Question: I'm trying to make a simple tree structure where every task has a certain percentage of completion and its parent has to inherit average completion of its direct children, as seen conceptually on the picture below. (0s are percentages of completion, for example subtask2 could be 100% and subtask2 0%, which would give task1 50% completion and therefore stackoverflow would have 25%, given task2 is at 0)

The issue I'm having is that I need to start, apparently, from the deepest children, but I can't seem to figure out how to implement such reversal traversal from leafs to root.
I have tried with normal recursive as well as double for loop and both only achieve first level calculations (in the picture example task1 is calculated, but stackoverflow will remain 0).
Note: can actually have completion percentage, since every other element, which is not a leaf, inherits percentage from its children. (how paradoxical)
If any of you have any ideas on how to implement such an algorithm, be it conceptually or actual code, I would very much appreciate any input.
Below is structure of this array (only kept relevant information):
'''
[0] => Array
(
[title] => stackoverflow
[completion] => 0
[children] => Array
(
[0] => Array
(
[title] => task2
[completion] => 0
)
[1] => Array
(
[title] => task1
[completion] => 0
[children] => Array
(
[0] => Array
(
[title] => subtask2
[completion] => 100
)
[1] => Array
(
[title] => subtask1
[completion] => 0
)
)
)
)
)
'''
I seem to be having a similar issue than the issue in this thread: <URL>
Also var_export:
'''
array (
0 =>
array (
'uuid' => '157ed2b2-0d0c-4f0c-b1d2-7126255f4023',
'title' => 'stackoverflow',
'completed' => '0',
'parent' => NULL,
'children' =>
array (
0 =>
array (
'uuid' => '72ce49a6-76e5-495e-a3f8-0f13d955a3b5',
'title' => 'task2',
'completed' => '0',
'parent' => '157ed2b2-0d0c-4f0c-b1d2-7126255f4023',
),
1 =>
array (
'uuid' => '4975d08d-55f0-4cd8-9de5-2d056111ec2d',
'title' => 'task1',
'completed' => '0',
'parent' => '157ed2b2-0d0c-4f0c-b1d2-7126255f4023',
'children' =>
array (
0 =>
array (
'uuid' => 'ac5e9d37-8f14-4169-bcf2-e7b333c5faea',
'title' => 'subtask2',
'completed' => '0',
'parent' => '4975d08d-55f0-4cd8-9de5-2d056111ec2d',
),
1 =>
array (
'uuid' => 'f74b801f-c9f1-40df-b491-b0a274ffd301',
'title' => 'subtask1',
'completed' => '0',
'parent' => '4975d08d-55f0-4cd8-9de5-2d056111ec2d',
),
),
),
),
),
)
'''
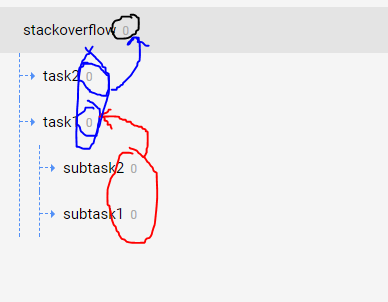
Answer: Here is a recursive function that passes the parent by reference until it finds a leaf and updates totals working backward.
'''
function completionTree(&$elem, &$parent=NULL) {
// Handle arrays that are used only as a container... if we have children but no uuid, simply descend.
if (is_array($elem) && !isset($elem['uuid'])) {
foreach($elem AS &$child) {
completionTree($child, $elem);
}
}
// This array has children. Iterate recursively for each child.
if (!empty($elem['children'])) {
foreach ($elem['children'] AS &$child) {
completionTree($child, $elem);
}
}
// After recursion to handle children, pass completion percentages up to parent object
// If this is the top level, nothing needs to be done (but suppress that error)
if (@$parent['completed'] !== NULL) {
// Completion must be multiplied by the fraction of children it represents so we always add up to 100. Since values are coming in as strings, cast as float to be safe.
$parent['completed'] = floatval($parent['completed']) + (floatval($elem['completed']) * (1/count($parent['children'])));
}
}
// Data set defined statically for demonstration purposes
$tree = array(array (
'uuid' => '157ed2b2-0d0c-4f0c-b1d2-7126255f4023',
'title' => 'stackoverflow',
'completed' => '0',
'parent' => NULL,
'children' =>
array (
0 =>
array (
'uuid' => '72ce49a6-76e5-495e-a3f8-0f13d955a3b5',
'title' => 'task2',
'completed' => '0',
'parent' => '157ed2b2-0d0c-4f0c-b1d2-7126255f4023',
),
1 =>
array (
'uuid' => '4975d08d-55f0-4cd8-9de5-2d056111ec2d',
'title' => 'task1',
'completed' => '0',
'parent' => '157ed2b2-0d0c-4f0c-b1d2-7126255f4023',
'children' =>
array (
0 =>
array (
'uuid' => 'ac5e9d37-8f14-4169-bcf2-e7b333c5faea',
'title' => 'subtask2',
'completed' => '0',
'parent' => '4975d08d-55f0-4cd8-9de5-2d056111ec2d',
),
1 =>
array (
'uuid' => 'f74b801f-c9f1-40df-b491-b0a274ffd301',
'title' => 'subtask1',
'completed' => '100',
'parent' => '4975d08d-55f0-4cd8-9de5-2d056111ec2d',
),
),
),
),
),
);
// Launch recursive calculations
completionTree($tree);
// Dump resulting tree
var_dump($tree);
'''